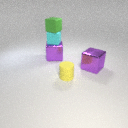
small yellow rubber cylinder in front of large purple metal cube